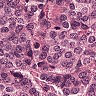
Metastatic tissue present: yes